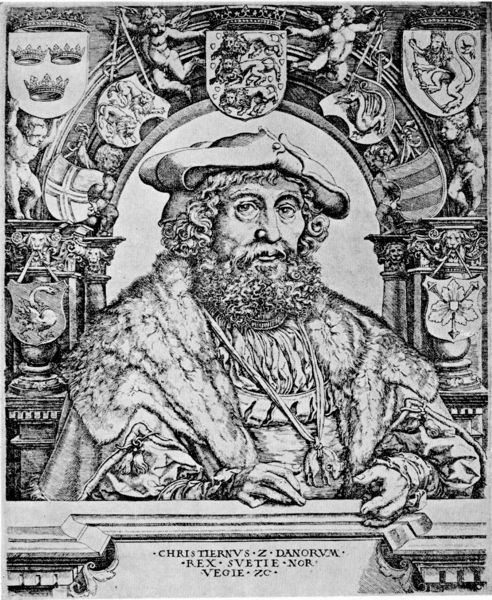
Titel: Bildnis von König Christian II von Dänemark
Künstler: Jakob Bink
Institution: (Seriendruck)
Schlagwörter: flügel, mann, weiß, blume, fenster, frisur, grau, hut, mund, nase, pfeiler, schwarz, säulen, zeichnung, blick, alt, bart, hemd, kappe, mütze, schnurrbart, architektur, augen, falten, gesicht, kragen, mensch, pelz, rahmen, vollbart, ärmel, bildnis, herr, hände, portrait, porträt, brüstung, kirche, haare, mantel, person, brustbild, krone, locken, seide, fliegen, engel, putte, fell, relief, holzschnitt, schrift, bogen, flagge, kette, grafik, graphik, rundbogen, banner, könig, inschrift, brauen, pupillen, geländer, tor, name, maske, buch, balustrade, schweben, druck, schwarz weiss, schraffur, radierung, stich, portait, seite, text, norwegen, schlange, orden, kapitelle, wappen, skulpturen, löwen, anhänger, löwe, putten, kupferstich, putti, christentum, kronen, latein, lateinisch, embleme, vlies, innschrift, rex, augen lippen, w, danorum, goldesnes